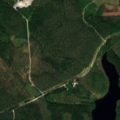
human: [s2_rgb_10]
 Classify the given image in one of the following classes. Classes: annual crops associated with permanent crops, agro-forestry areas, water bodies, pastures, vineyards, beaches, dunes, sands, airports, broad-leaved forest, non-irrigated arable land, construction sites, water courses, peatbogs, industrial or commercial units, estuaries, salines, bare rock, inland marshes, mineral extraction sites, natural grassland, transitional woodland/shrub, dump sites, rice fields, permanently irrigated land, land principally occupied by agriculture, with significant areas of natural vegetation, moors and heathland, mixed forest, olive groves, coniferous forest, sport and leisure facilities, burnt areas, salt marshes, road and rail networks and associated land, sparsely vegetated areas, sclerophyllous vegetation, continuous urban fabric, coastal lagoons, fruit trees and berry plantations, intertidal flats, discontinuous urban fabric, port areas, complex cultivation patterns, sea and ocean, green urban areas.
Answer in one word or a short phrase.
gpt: coniferous forest, mixed forest, transitional woodland/shrub, water bodies